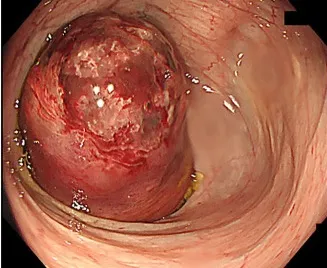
Total colonoscopy. (A) Total colonoscopy showed intussusception of the intestine with an ulcer at the top at the transverse colon.
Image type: endoscopy (gi_endoscopy)